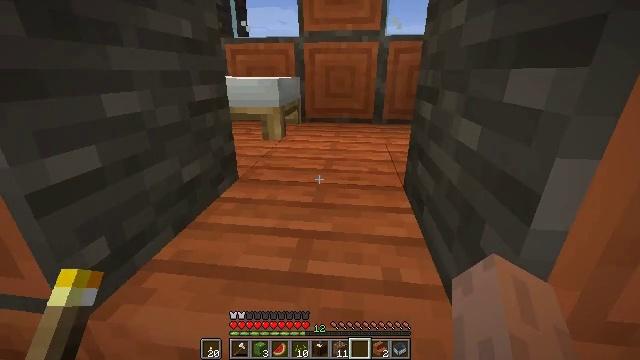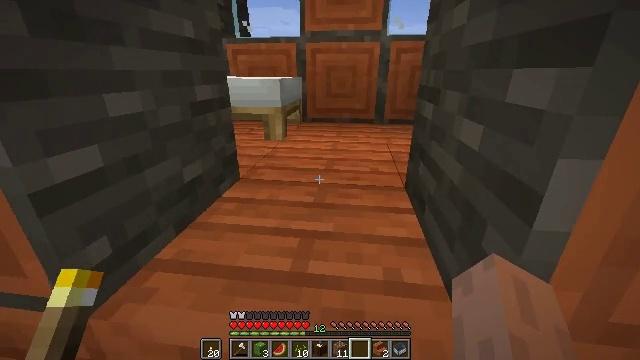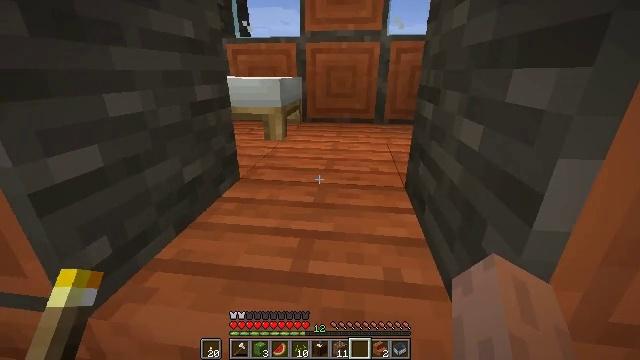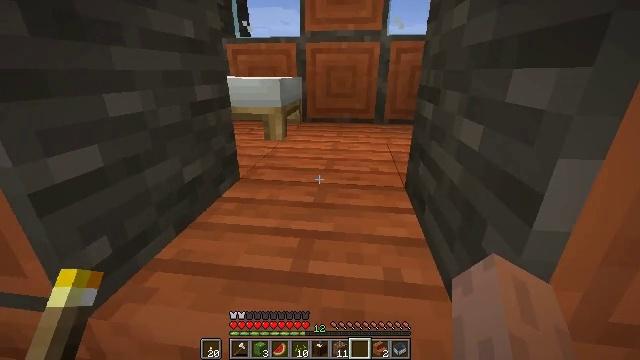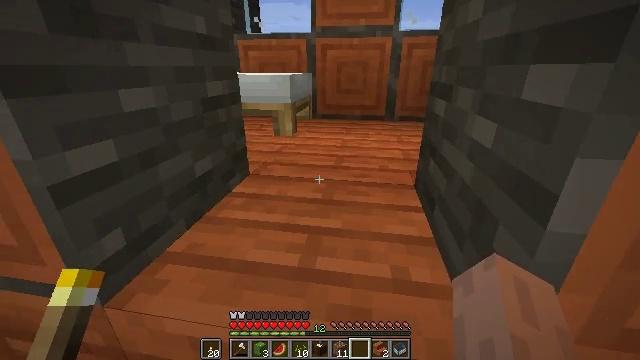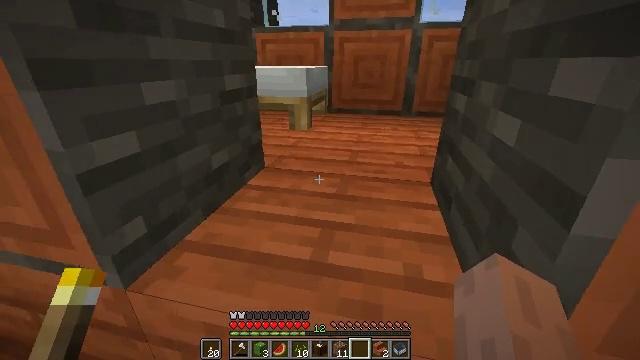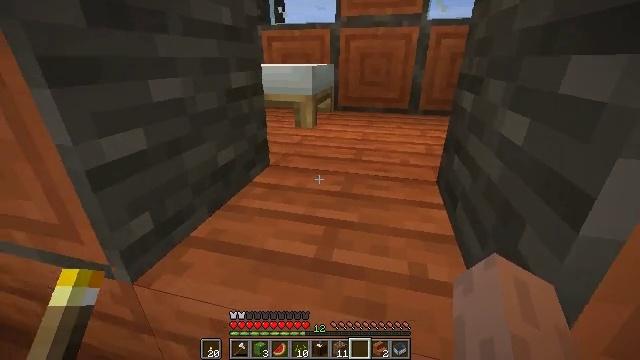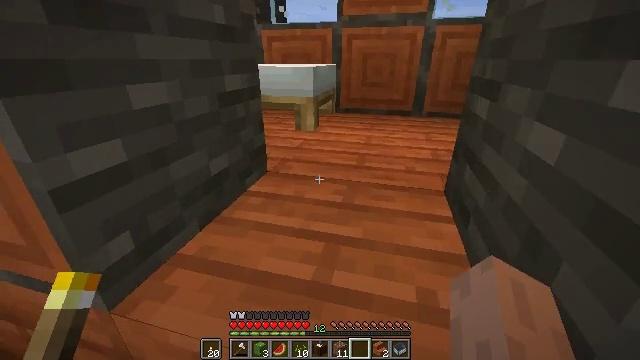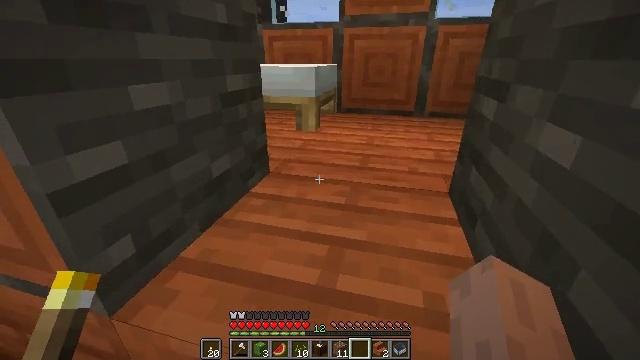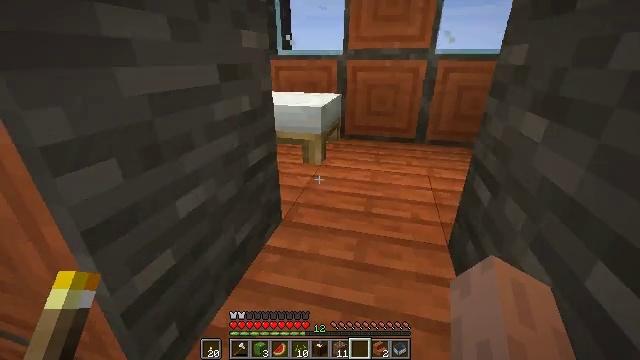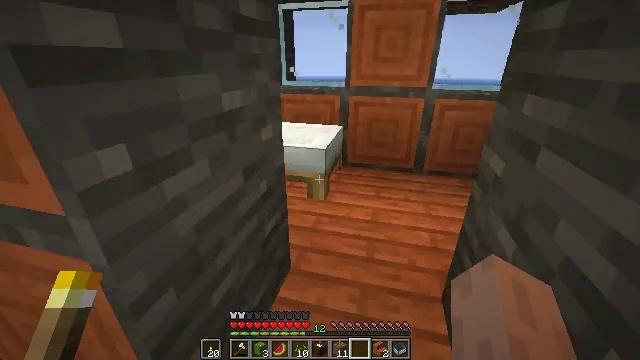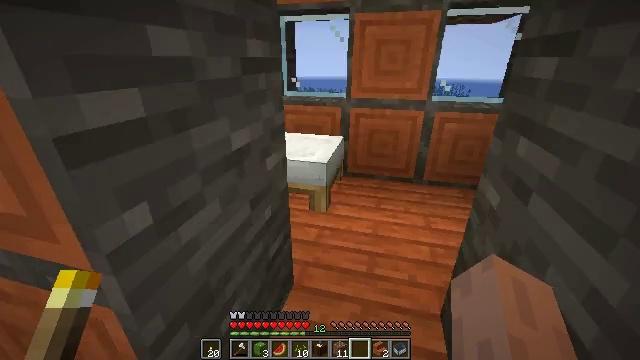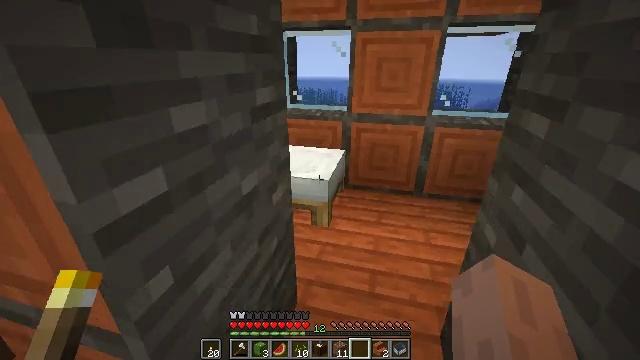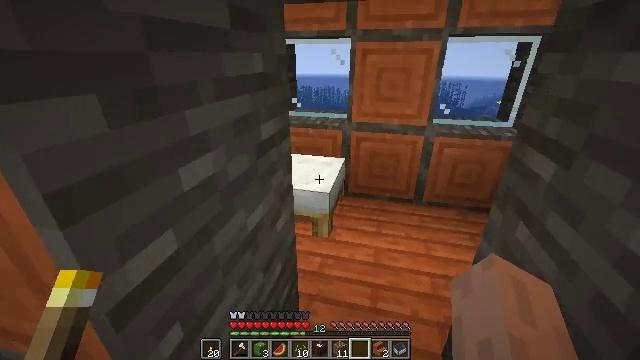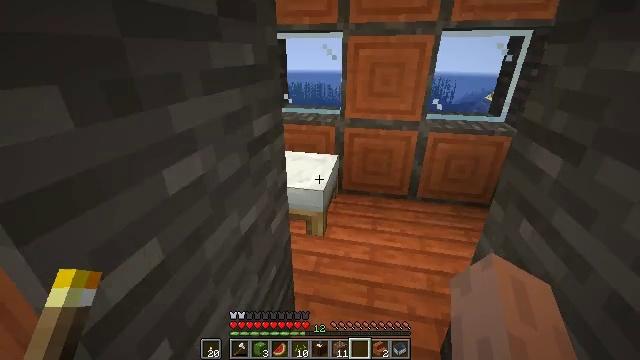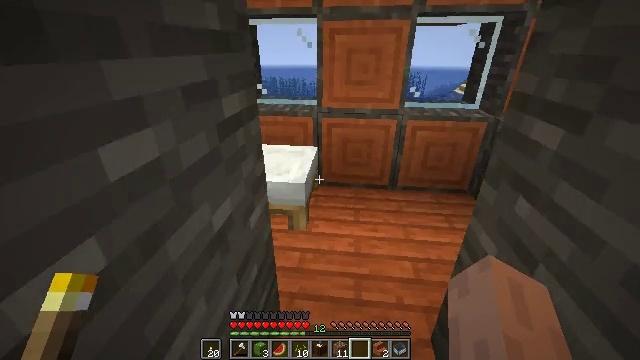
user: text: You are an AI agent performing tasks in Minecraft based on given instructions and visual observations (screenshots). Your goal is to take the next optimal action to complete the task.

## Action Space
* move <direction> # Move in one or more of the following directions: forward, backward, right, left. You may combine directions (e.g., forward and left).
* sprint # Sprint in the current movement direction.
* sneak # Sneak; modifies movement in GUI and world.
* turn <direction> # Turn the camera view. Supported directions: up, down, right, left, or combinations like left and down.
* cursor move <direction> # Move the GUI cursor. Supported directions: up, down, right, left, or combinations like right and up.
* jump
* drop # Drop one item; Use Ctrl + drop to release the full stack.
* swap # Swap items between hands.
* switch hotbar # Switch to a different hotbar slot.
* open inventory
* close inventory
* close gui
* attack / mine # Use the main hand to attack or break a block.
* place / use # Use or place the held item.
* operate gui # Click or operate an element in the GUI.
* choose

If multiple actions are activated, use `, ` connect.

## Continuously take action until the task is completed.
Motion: motion action
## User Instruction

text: Pick up the acacia stairs after mining.
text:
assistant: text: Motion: no_op
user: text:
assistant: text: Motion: no_op
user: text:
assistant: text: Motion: no_op
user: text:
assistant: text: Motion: turn left
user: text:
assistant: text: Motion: turn left and down
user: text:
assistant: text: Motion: turn left
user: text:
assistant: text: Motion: move forward
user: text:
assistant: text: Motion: move forward
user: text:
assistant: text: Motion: move forward, jump
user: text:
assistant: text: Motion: move forward, jump
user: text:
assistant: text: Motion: move forward, jump
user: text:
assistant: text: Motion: move forward, jump
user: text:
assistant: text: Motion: move forward, jump
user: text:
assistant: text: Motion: move forward, turn right
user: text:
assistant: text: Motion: move forward, turn right
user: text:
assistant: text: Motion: turn right
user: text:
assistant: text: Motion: turn right
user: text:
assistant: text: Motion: no_op
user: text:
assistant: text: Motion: no_op
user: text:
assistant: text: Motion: no_op
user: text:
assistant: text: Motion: no_op
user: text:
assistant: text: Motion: no_op
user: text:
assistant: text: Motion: no_op
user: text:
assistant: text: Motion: no_op
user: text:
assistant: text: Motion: no_op
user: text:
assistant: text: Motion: no_op
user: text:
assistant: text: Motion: no_op
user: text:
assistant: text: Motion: no_op
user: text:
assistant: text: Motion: no_op
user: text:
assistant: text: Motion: no_op